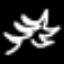
Label: leaf